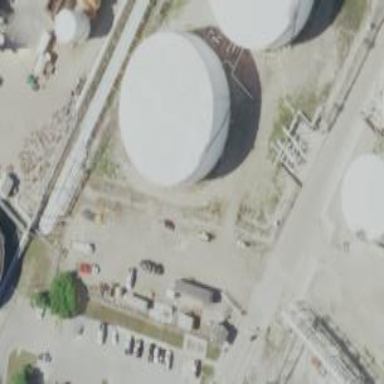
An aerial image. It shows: Storage tank which is man-made.